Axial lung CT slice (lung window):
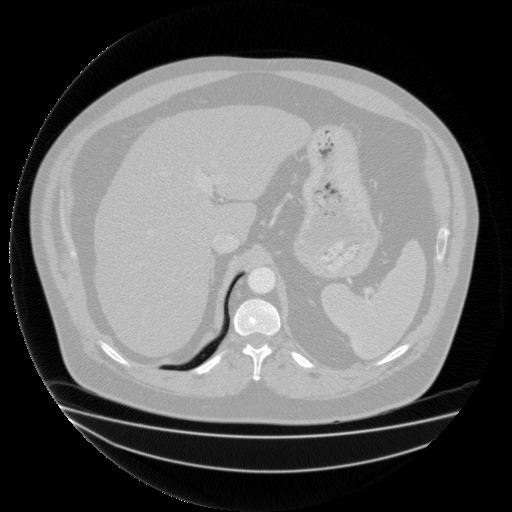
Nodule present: no